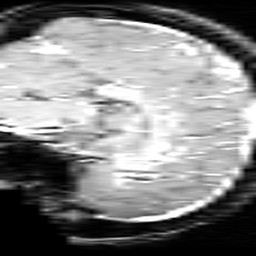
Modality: inplaneT1
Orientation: sagittal
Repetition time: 0.2 s
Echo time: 0.0036 s